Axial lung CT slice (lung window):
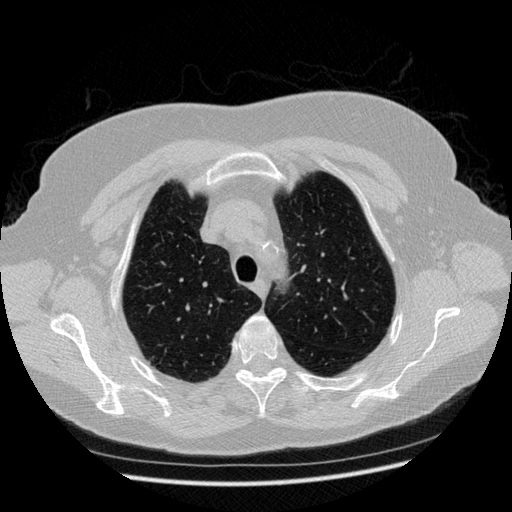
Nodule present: no